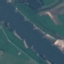
Label: River